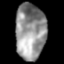
Tissue: lung
Cell type: Endothelial cells
Senescence score: 0.2317
Nuclear area (px): 1650
Mean DAPI intensity: 147.551